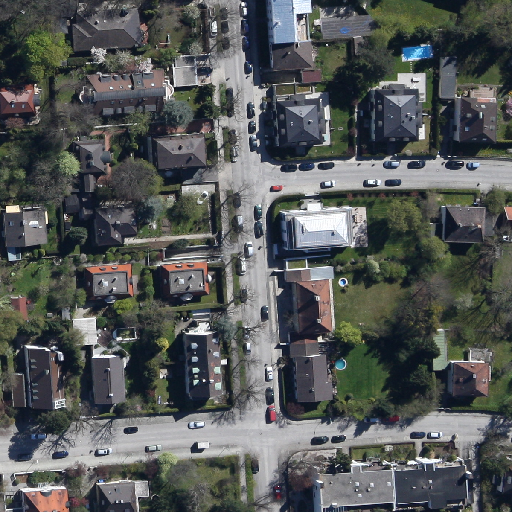
Referring expression: car in the parking area